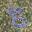
Label: 8